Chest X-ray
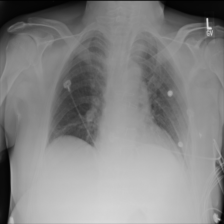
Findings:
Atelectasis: positive
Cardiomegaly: negative
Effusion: negative
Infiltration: negative
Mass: negative
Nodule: negative
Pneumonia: negative
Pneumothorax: negative
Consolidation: negative
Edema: negative
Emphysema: negative
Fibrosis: negative
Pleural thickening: negative
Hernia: negative